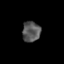
Tissue: skin
Cell type: Epithelial cells
Senescence score: 0.2177
Nuclear area (px): 362
Mean DAPI intensity: 86.602